Interaction volume radius: 5 \u00c5
Interaction volume height: 10 \u00c5
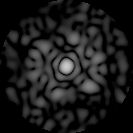
Disorder parameter: 0.8163